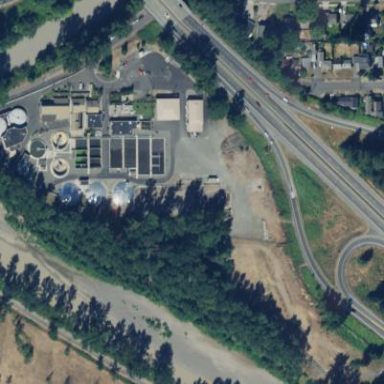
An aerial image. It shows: Wastewater plant.